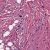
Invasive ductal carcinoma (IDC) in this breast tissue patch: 1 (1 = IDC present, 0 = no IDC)